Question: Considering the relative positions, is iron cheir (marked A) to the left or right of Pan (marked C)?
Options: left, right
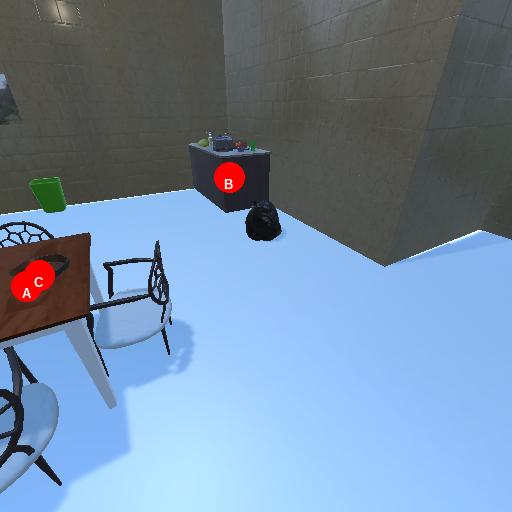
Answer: left